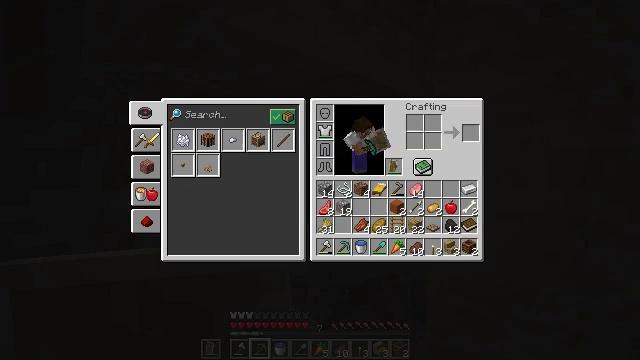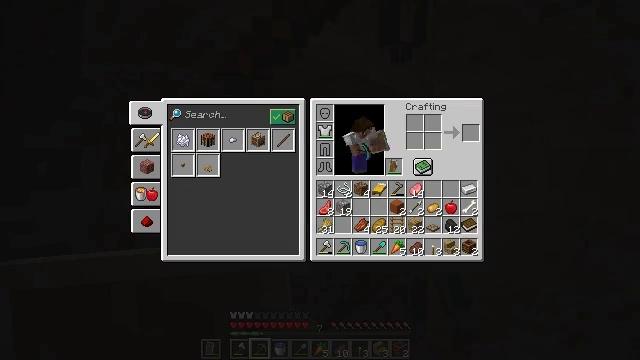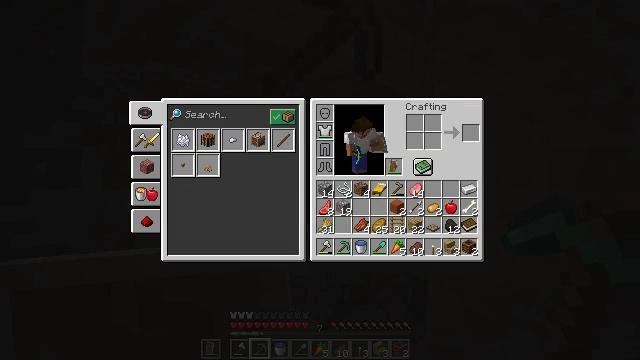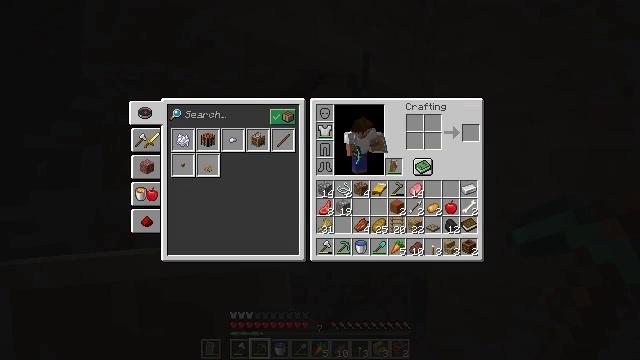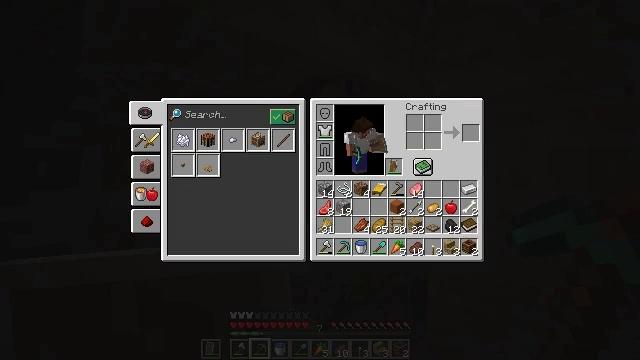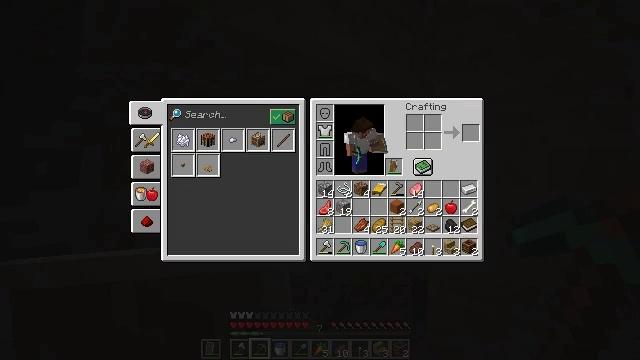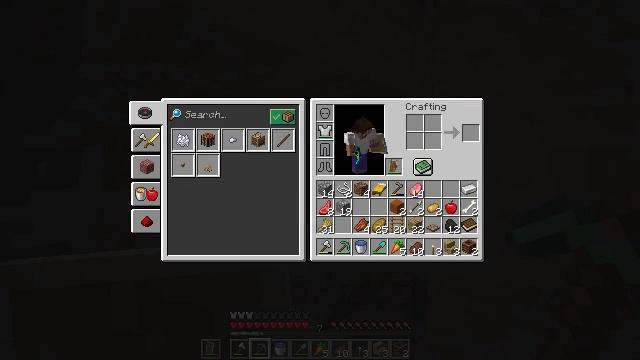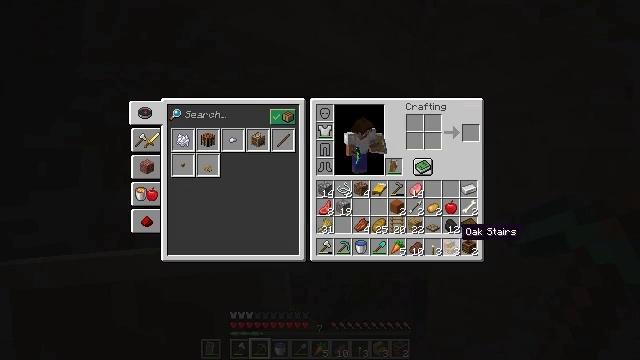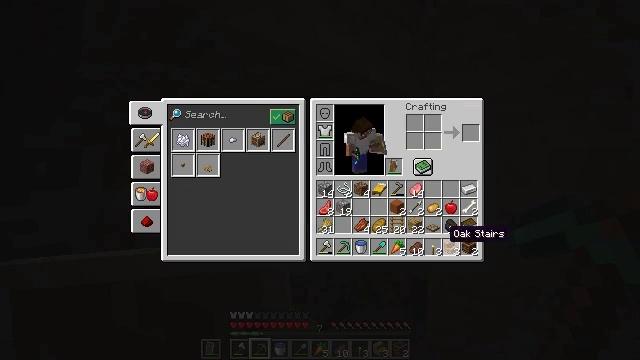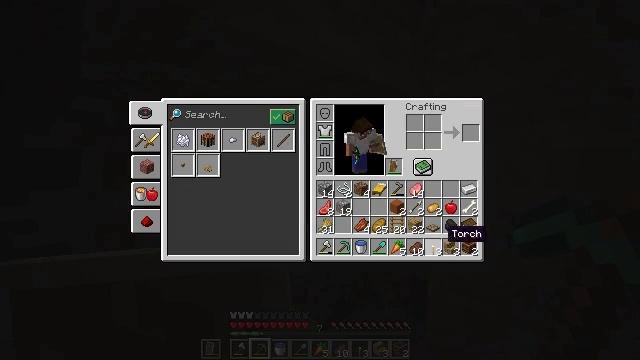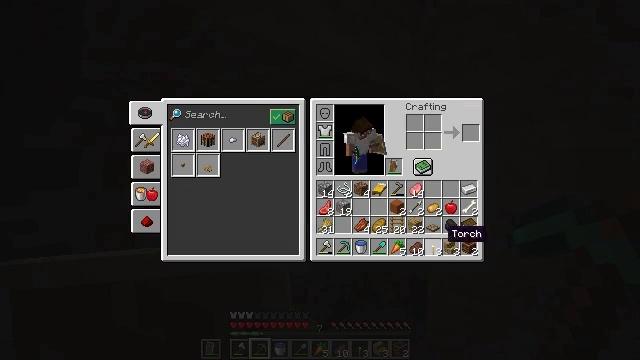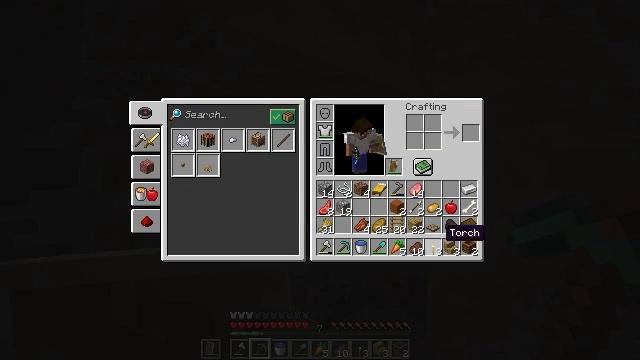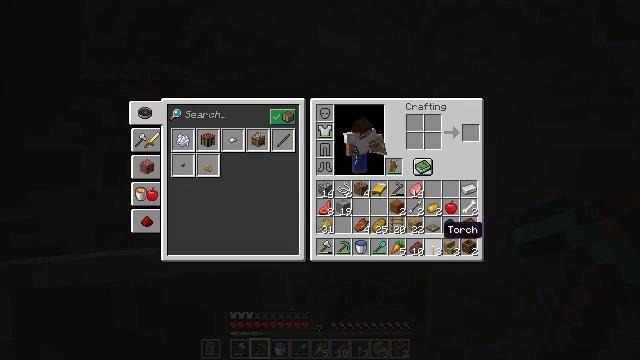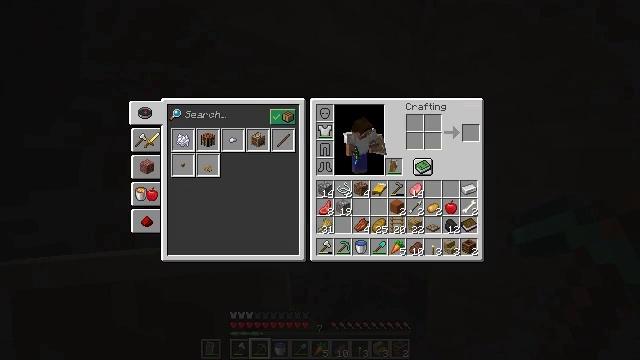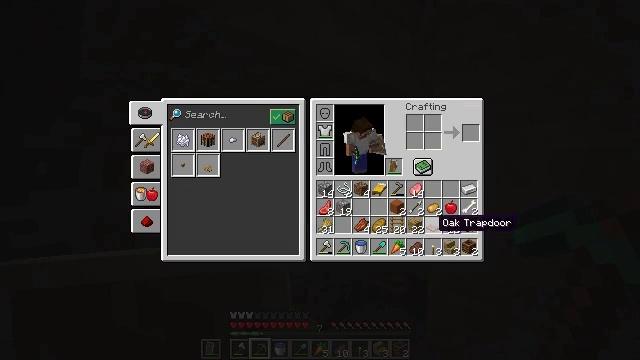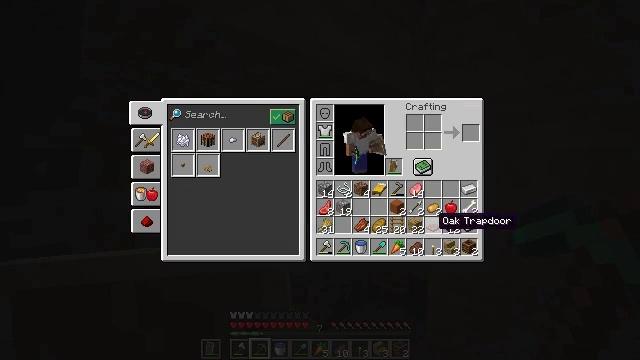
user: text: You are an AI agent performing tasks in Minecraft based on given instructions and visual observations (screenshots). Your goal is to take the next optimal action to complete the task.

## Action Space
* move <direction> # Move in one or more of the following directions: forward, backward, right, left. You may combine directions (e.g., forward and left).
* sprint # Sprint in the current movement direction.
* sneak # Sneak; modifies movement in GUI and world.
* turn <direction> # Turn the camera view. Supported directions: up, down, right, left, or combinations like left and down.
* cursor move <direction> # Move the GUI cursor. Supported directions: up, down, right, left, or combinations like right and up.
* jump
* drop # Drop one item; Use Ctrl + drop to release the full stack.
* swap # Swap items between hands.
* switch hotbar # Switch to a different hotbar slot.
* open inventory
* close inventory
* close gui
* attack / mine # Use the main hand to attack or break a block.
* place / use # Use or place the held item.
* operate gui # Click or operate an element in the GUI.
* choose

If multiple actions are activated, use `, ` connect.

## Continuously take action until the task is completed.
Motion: motion action
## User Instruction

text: Drop an oak trapdoor.
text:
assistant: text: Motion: sprint, cursor move right, open gui
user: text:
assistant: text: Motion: sprint
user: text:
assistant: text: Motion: sprint
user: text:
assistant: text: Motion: sprint
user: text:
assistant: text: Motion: sprint, cursor move left and down
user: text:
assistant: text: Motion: sprint, cursor move left
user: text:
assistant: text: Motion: sprint, cursor move left
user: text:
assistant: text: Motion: sprint, cursor move left
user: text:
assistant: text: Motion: sprint
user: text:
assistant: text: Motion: sprint
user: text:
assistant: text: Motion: sprint
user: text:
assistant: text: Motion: sprint
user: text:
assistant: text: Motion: sprint
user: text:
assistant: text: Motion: sprint
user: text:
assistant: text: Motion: sprint
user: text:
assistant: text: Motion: sprint
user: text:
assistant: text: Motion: sprint
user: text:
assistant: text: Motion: sprint
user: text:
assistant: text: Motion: sprint
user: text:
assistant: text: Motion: sprint
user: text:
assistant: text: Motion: sprint, drop
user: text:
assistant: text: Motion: sprint, drop
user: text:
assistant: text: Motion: sprint, drop
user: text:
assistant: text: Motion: sprint, cursor move left
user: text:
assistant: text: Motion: sprint, cursor move left
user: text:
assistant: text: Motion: sprint